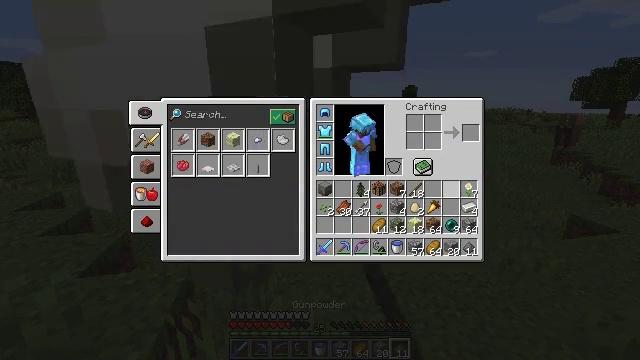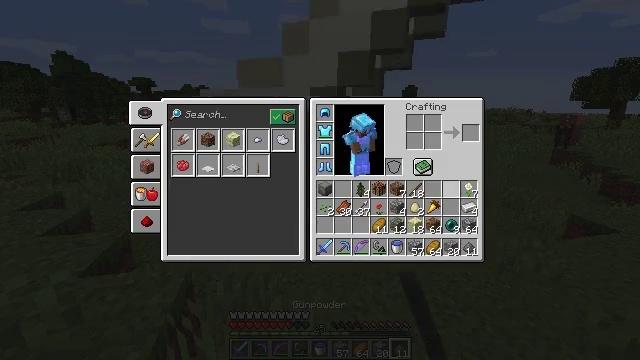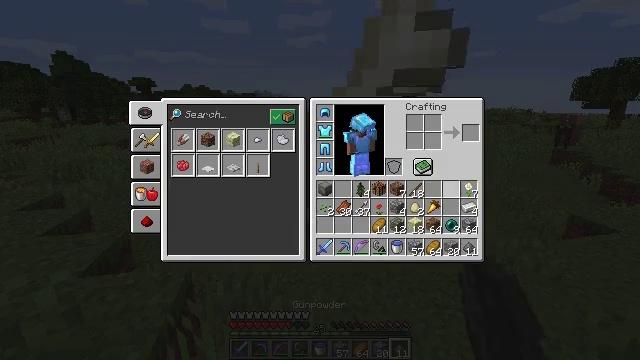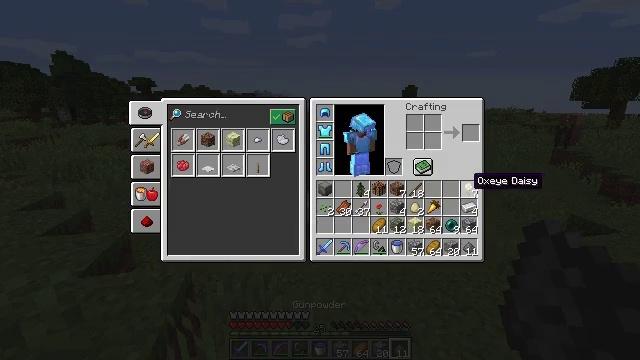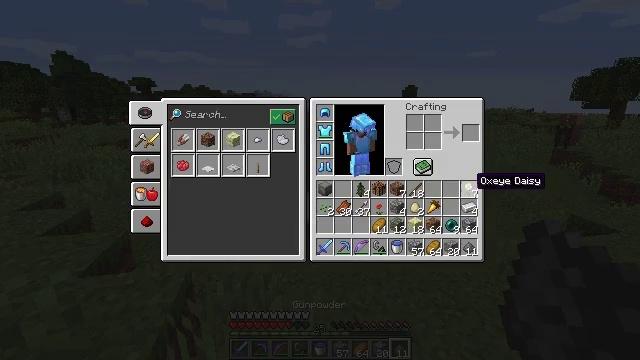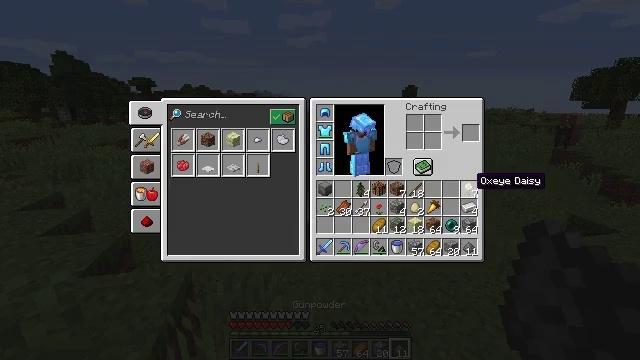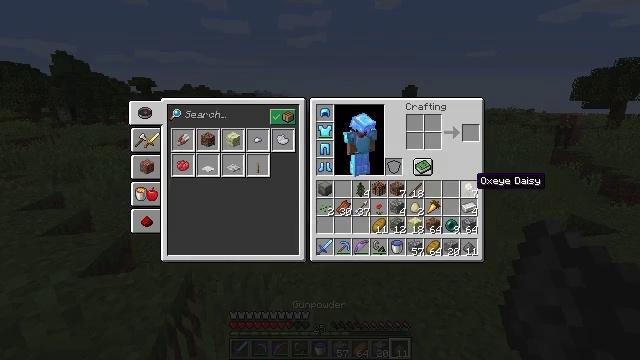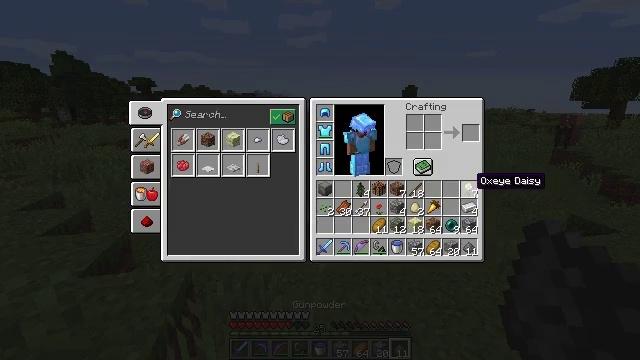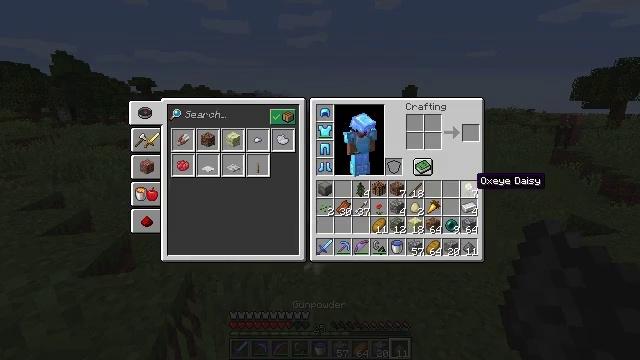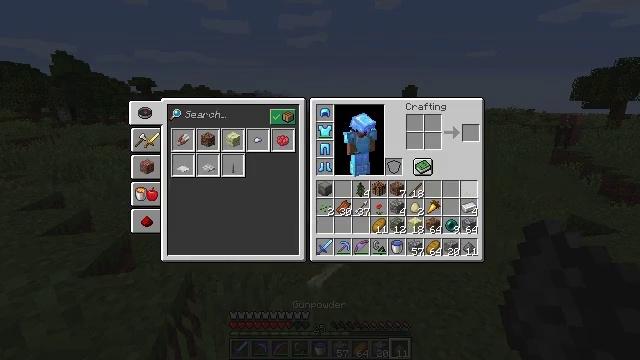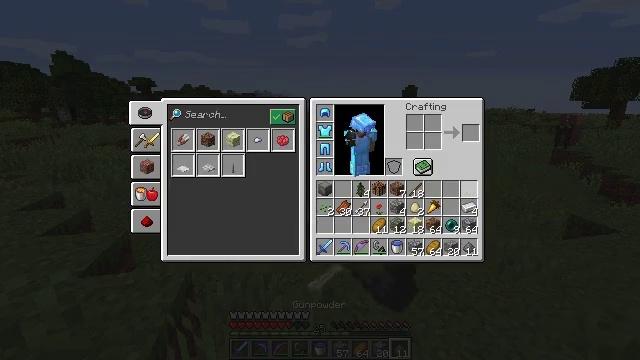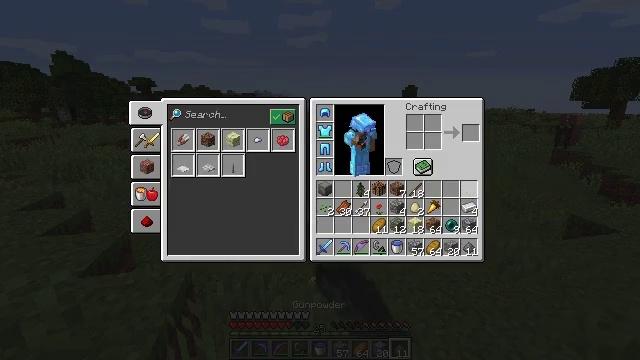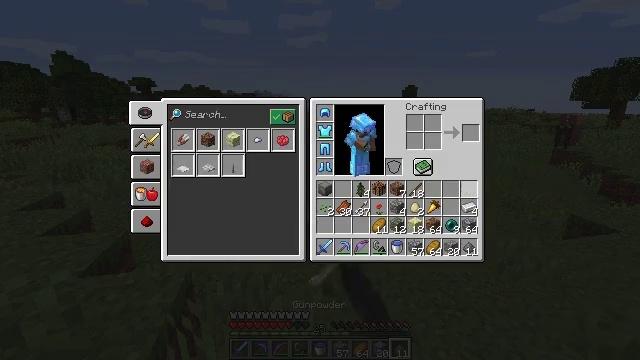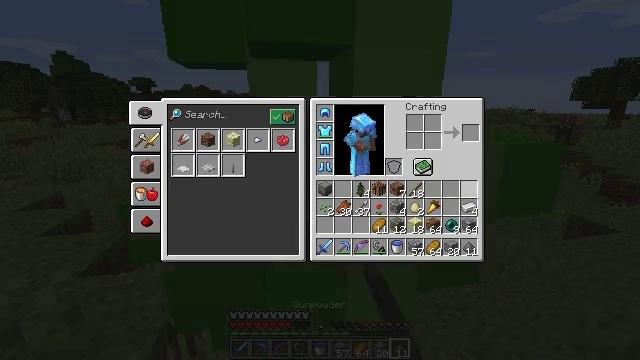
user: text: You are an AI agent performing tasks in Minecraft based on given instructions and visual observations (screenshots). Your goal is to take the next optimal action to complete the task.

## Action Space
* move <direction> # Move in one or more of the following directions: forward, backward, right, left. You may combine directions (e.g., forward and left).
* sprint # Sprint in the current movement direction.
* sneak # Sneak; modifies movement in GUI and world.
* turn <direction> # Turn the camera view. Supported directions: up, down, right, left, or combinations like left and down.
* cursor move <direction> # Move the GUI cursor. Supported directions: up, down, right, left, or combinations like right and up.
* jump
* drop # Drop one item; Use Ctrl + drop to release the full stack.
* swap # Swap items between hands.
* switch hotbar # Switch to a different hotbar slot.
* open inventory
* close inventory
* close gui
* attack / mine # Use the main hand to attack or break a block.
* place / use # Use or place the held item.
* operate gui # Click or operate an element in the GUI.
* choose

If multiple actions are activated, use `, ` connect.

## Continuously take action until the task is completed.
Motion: motion action
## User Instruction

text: Drop an oxeye daisy.
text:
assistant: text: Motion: sprint, open gui
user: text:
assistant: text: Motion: sprint
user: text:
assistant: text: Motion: sprint, cursor move right
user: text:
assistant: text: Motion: sprint
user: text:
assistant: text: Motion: sprint
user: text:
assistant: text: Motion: sprint
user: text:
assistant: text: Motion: sprint
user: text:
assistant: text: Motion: sprint
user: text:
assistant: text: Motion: sprint, drop
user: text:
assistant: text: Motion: sprint, drop
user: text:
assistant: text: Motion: sprint, drop
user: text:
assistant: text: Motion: sprint, drop
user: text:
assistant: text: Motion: sprint
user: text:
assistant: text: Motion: sprint